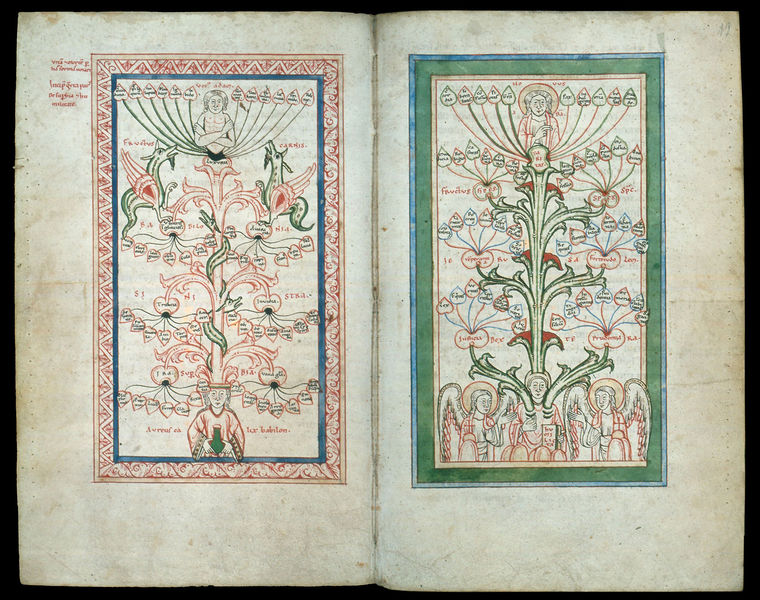
Titel: Speculum virginum
Institution: Köln, Historisches Archiv
Schlagwörter: baum, blau, blätter, grün, äste, zeichnung, rot, zweige, blatt, pflanze, pflanzen, engel, schrift, papier, ornamente, buch, heiligenschein, seiten, heilige, wei?, buchseiten, drache, buchmalerei, stammbaum, verwandte, yoga, bl, blätter seiten stammbaum